Question: i am trying to make an stylish option menu which with text and icons close to this:

but i am still getting this:
<URL>
Here is my code:
'''
@Override
public boolean onCreateOptionsMenu(Menu menu) {
MenuInflater inflater = getMenuInflater();
inflater.inflate(R.menu.actionb_menu, menu);
return true;
}
'''
The actionb_menu.xml
'''
<?xml version="1.0" encoding="utf-8"?>
<menu xmlns:android="http://schemas.android.com/apk/res/android" >
<item
android:id="@+id/item1"
android:title="ajouter"
android:icon="@drawable/ic_action_plus" >
</item>
<item
android:id="@+id/item2"
android:title="rechercher"
android:icon="@drawable/ic_action_loupe">
</item>
<item
android:id="@+id/item3"
android:title="editer"
android:icon="@drawable/ic_action_crayon">
</item>
<item
android:id="@+id/item4"
android:title="supprimer"
android:icon="@drawable/ic_action_poubelle" >
</item>
<item
android:id="@+id/item5"
android:title="a propos"
android:icon="@drawable/ic_action_poubelle">
</item>
<item
android:id="@+id/item6"
android:title="Quitter"
android:icon="@drawable/call">
</item>
</menu>
'''
any one can help please? any ideas hints??
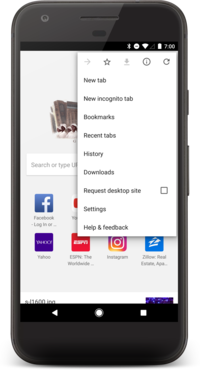
Answer: Though this isn't an actual answer to your specific question, you might try going about this a different way.
What you get is the new type of Options Menu for Android ICS devices. What you say you want is the old style Options Menu from Pre-Honeycomb devices. Android is trying to phase this out however, along with the menu button.
Instead, It is recommended you use an ActionBar. <URL>
This would move your buttons up into the Top Bar, as it looks like you're already trying to do from your screenshot. You could either go through the difficult steps (that I don't know) to use ActionBar for newer devices and do something else for older devices - or you could use <URL>, and their github has code and samples of it in use.
If instead what you want to do is truly get the old fashioned menu, you can change your TargetBuild to a lesser Android version. This is generally done in the properties for your project.